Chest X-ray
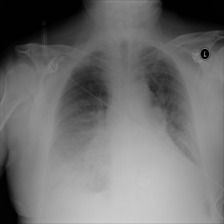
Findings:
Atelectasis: negative
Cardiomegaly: negative
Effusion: positive
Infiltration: positive
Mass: negative
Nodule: negative
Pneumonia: negative
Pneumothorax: negative
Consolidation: positive
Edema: negative
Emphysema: negative
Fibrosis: negative
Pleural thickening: negative
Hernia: negative